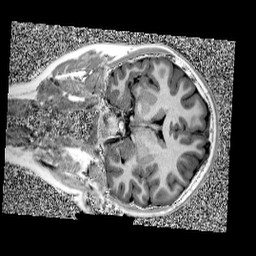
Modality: UNIT1
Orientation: coronal
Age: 12
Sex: female
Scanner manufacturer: siemens
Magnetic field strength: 3 T
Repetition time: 4 s
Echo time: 0.00299 s